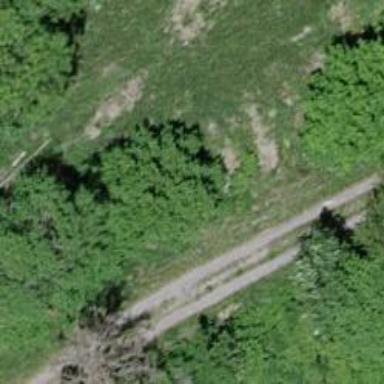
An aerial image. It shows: Unpaved track road.